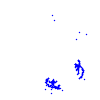
Particle: pion